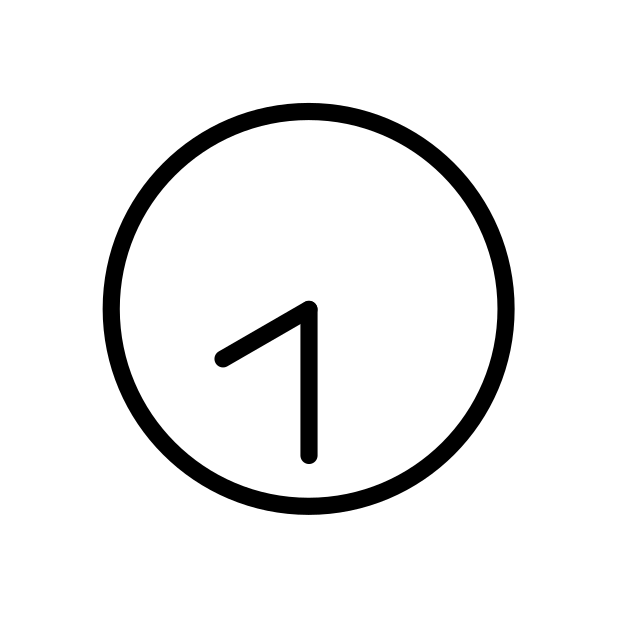
eight-thirty